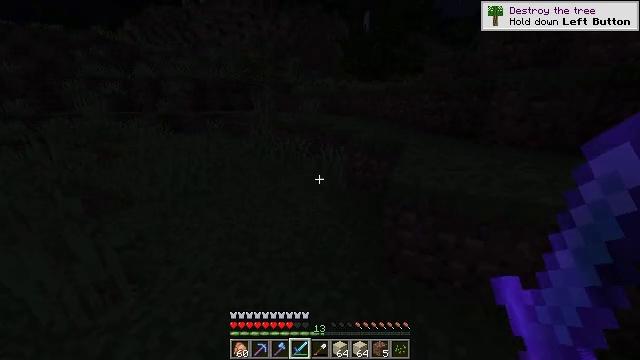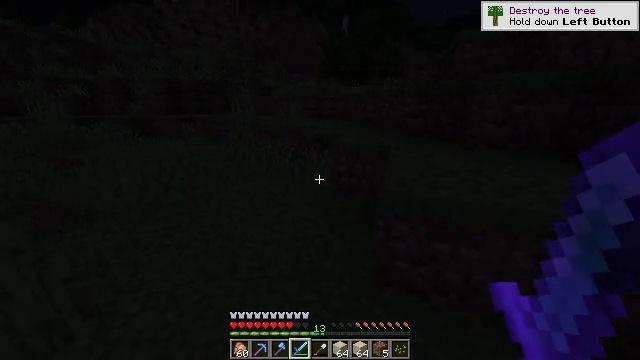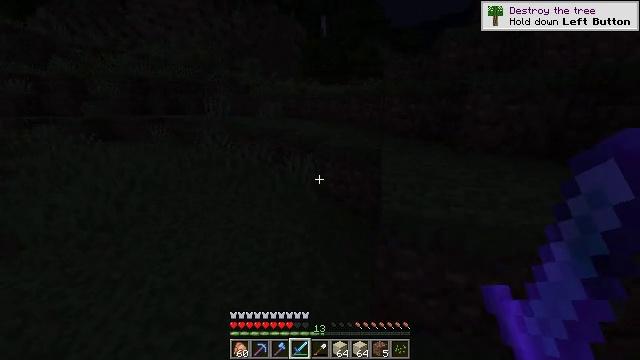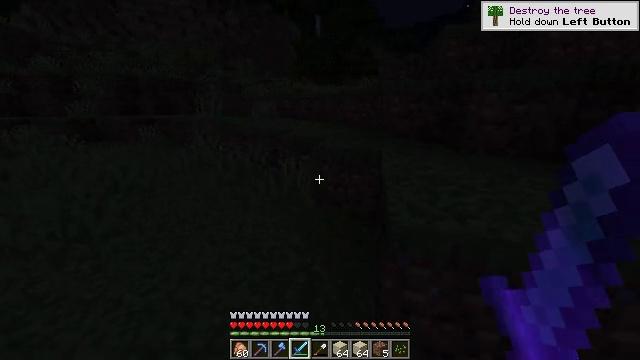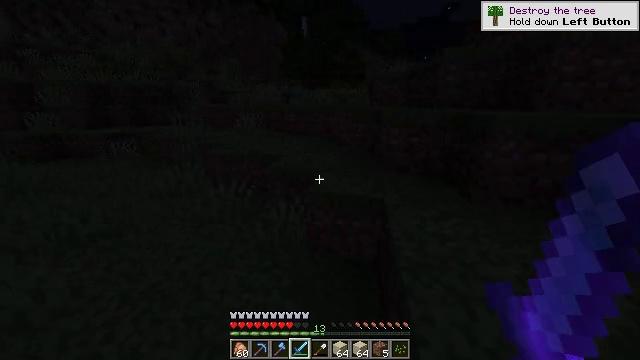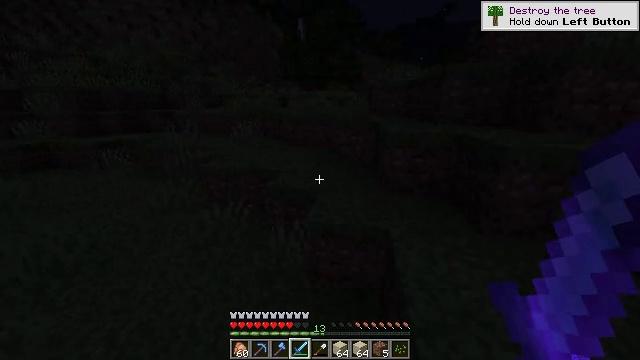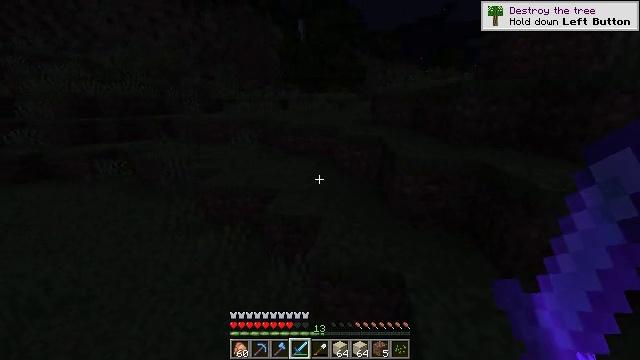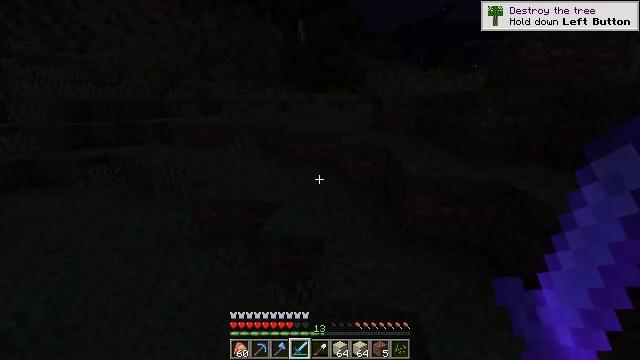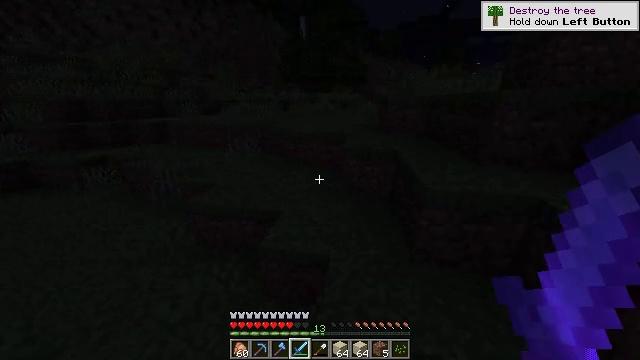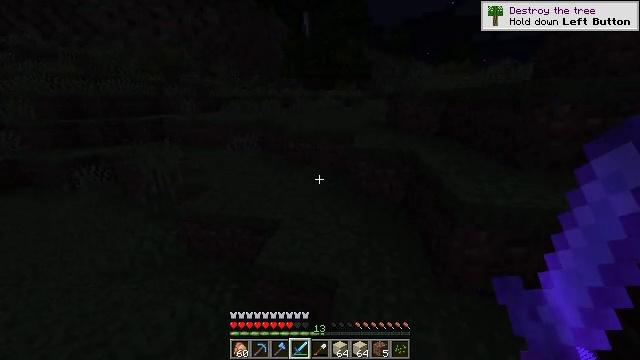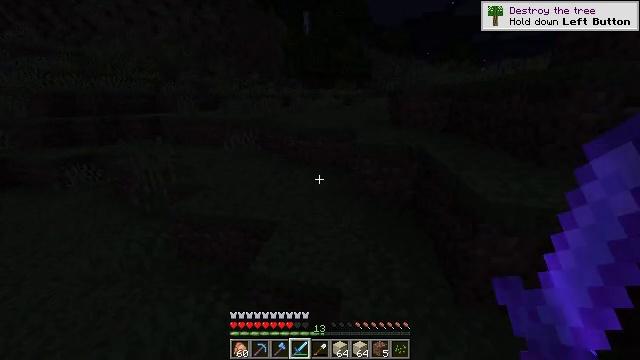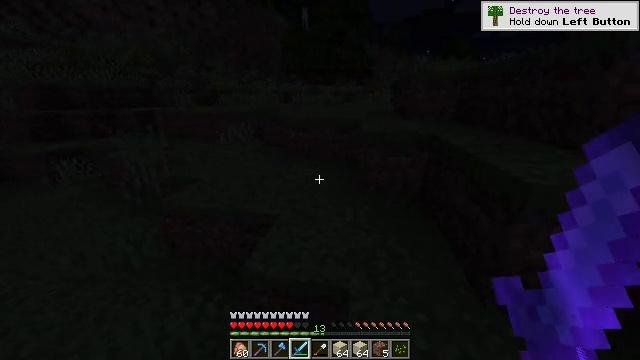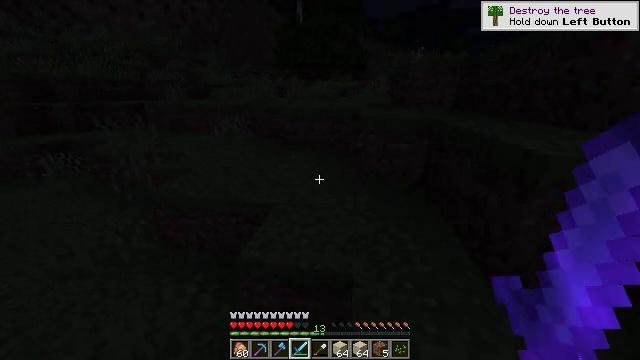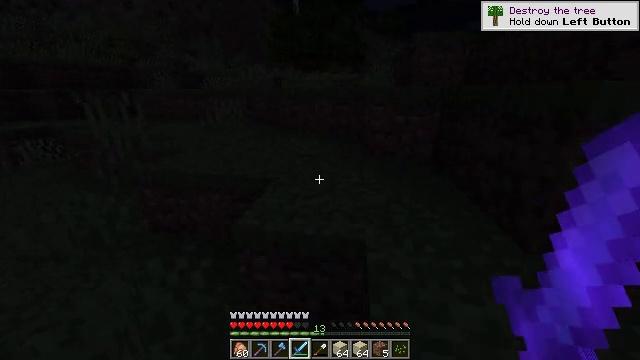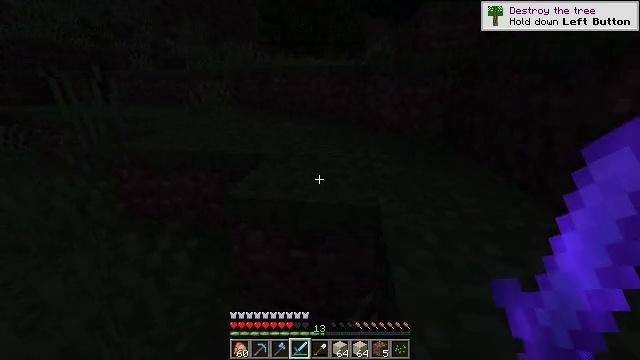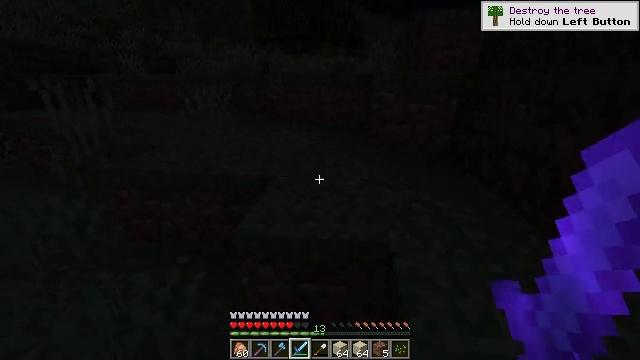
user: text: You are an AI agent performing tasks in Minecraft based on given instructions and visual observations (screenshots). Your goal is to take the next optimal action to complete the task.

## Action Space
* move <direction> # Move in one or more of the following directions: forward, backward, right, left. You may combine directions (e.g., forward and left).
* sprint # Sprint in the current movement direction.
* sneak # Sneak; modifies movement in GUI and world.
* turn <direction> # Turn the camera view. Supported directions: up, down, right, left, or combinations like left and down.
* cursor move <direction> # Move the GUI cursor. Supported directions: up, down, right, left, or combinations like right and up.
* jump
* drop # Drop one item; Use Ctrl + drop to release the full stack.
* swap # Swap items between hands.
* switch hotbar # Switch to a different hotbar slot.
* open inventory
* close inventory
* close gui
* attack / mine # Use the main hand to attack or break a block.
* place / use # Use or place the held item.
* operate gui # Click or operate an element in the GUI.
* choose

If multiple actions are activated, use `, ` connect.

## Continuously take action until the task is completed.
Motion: motion action
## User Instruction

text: Collect some oak leaves.
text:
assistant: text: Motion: move forward, turn right, jump
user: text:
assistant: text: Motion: move forward, turn right, jump
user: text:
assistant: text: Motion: move forward, turn right, jump
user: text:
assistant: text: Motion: move forward, sprint, turn right, jump
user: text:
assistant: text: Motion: move forward, sprint, jump
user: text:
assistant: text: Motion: move forward, sprint, jump
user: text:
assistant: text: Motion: move forward, sprint, jump
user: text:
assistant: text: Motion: move forward, jump
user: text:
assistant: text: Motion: move forward, jump
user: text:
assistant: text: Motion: move forward, jump
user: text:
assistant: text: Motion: move forward, jump
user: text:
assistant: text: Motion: move forward, turn right, jump
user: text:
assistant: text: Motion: move forward, jump
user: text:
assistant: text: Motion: move forward, sprint, turn right, jump
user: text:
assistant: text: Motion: move forward, sprint, jump
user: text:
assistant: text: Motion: move forward, sprint, turn right, jump
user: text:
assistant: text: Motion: move forward, sprint, turn right, jump
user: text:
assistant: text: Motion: move forward, turn right, jump
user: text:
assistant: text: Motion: move forward, turn right, jump
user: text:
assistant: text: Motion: move forward, jump
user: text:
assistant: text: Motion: move forward, jump
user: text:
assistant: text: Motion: move forward, jump
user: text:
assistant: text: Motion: move forward, jump
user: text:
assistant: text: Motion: move forward, sprint, jump
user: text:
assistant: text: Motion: move forward, sprint, jump
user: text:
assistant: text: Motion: move forward, sprint, jump
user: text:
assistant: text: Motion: move forward, sprint, jump
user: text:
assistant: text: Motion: move forward, jump
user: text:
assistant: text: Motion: move forward, jump
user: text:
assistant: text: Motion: move forward, jump